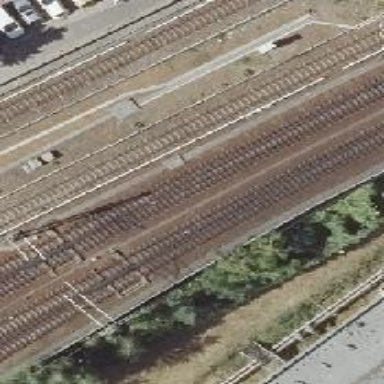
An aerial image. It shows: Railway junction.